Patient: sex M, age 64
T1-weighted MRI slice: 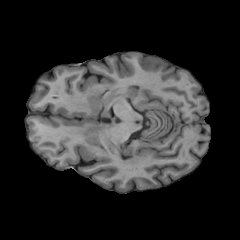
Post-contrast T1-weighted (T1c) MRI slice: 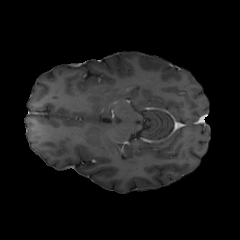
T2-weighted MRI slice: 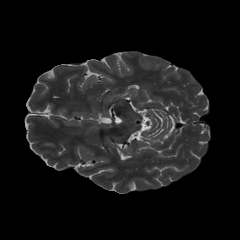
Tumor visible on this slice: no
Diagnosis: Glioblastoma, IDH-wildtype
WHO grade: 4